Field crop: maize
Growth stage: 2
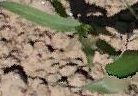
Species: maize